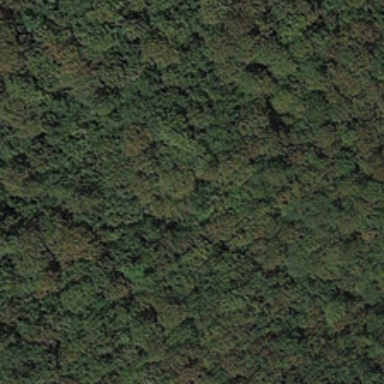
Many green trees are in a piece of forest .